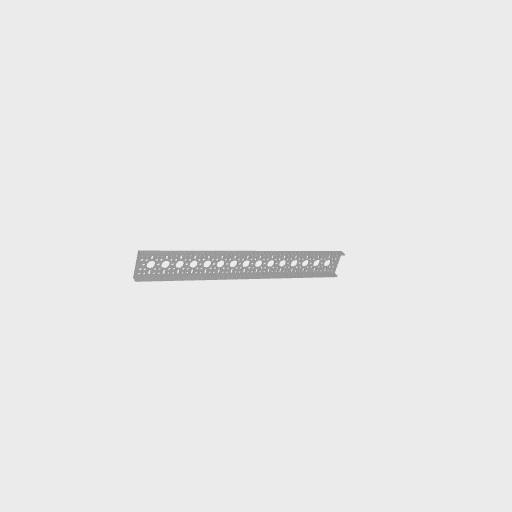
Part: LowSideUChannel15H